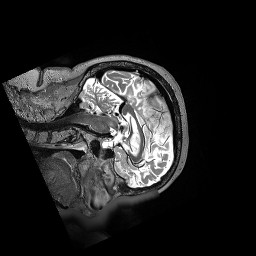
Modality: T2w
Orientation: sagittal
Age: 84
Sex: male